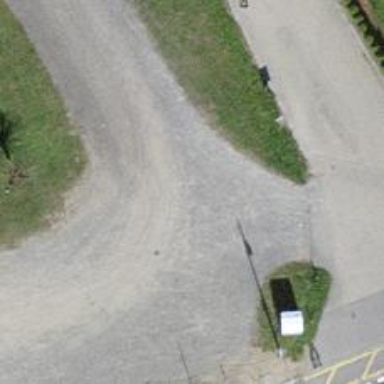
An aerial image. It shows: Road serving as parking aisle.